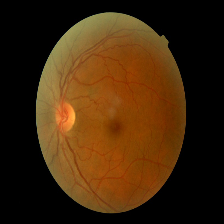
Diabetic retinopathy grade: Mild